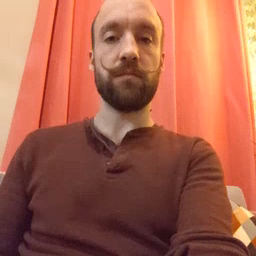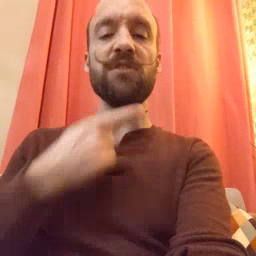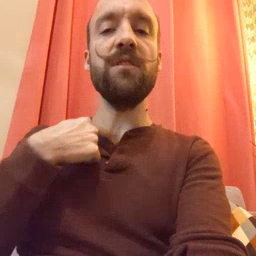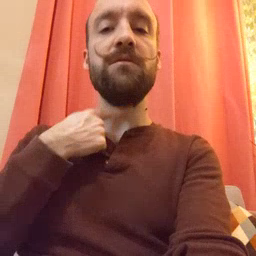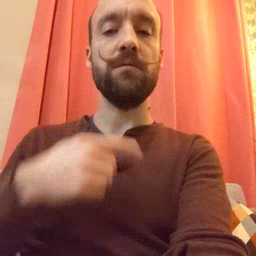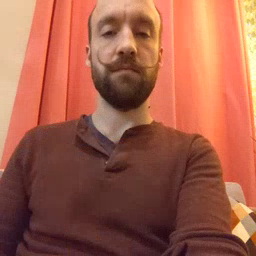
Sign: thirsty